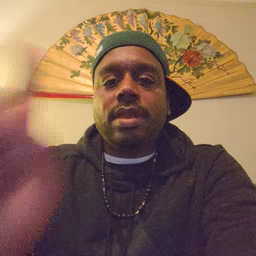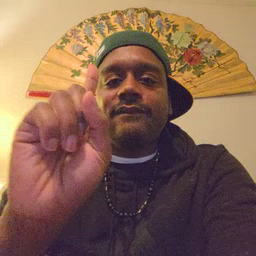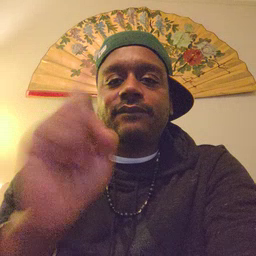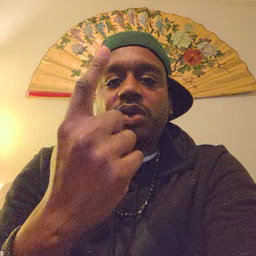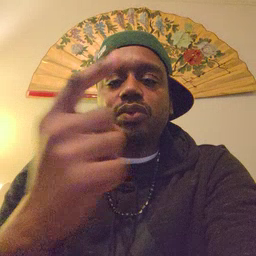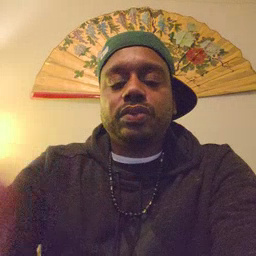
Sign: first